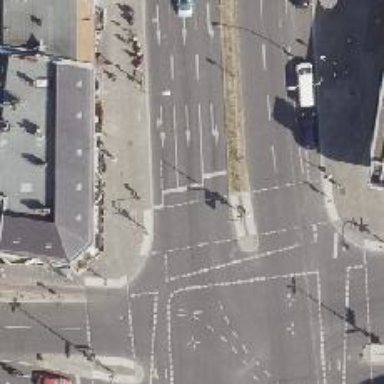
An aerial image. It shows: Road with traffic signals.